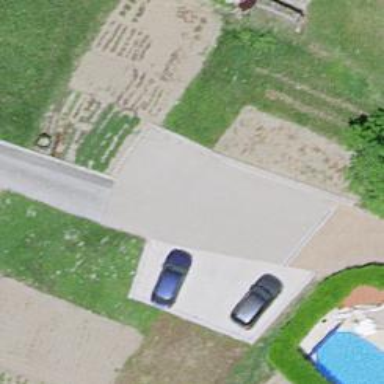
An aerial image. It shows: Paved parking area.